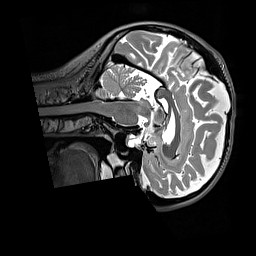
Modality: T2w
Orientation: sagittal
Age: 32
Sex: female
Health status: healthy
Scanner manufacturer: siemens
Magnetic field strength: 3 T
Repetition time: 3.2 s
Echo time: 0.568 s